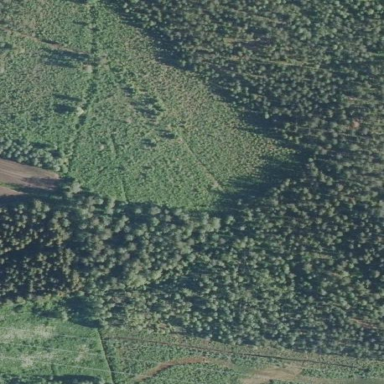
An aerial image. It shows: Mixed woodland area with various types of leaves.